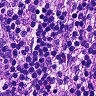
Metastatic tissue present: no